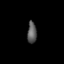
Tissue: lung
Cell type: Epithelial cells
Senescence score: 0.5598
Nuclear area (px): 191
Mean DAPI intensity: 92.267